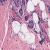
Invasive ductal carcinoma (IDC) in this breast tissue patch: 1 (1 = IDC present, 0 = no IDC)